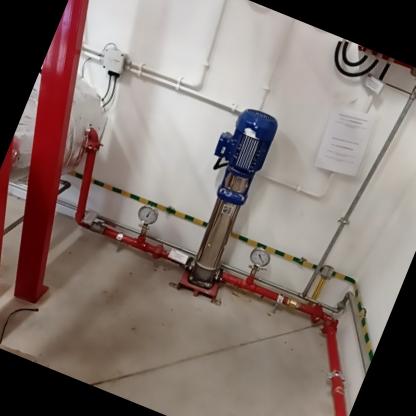
Klasa: inne